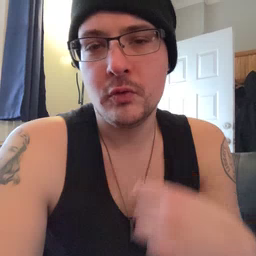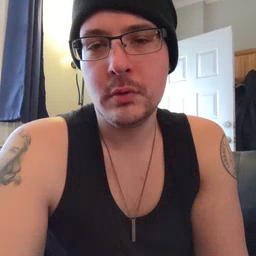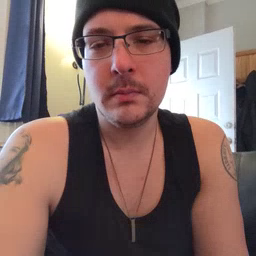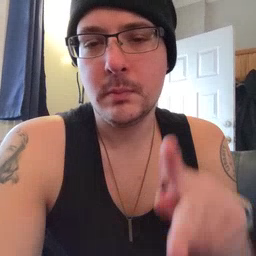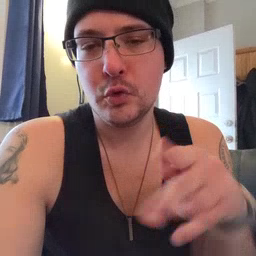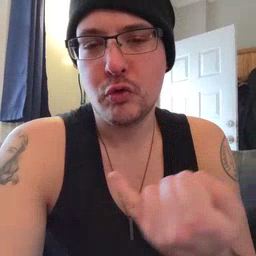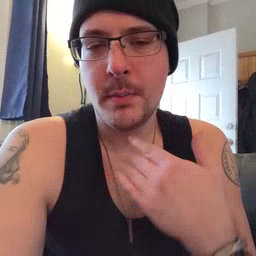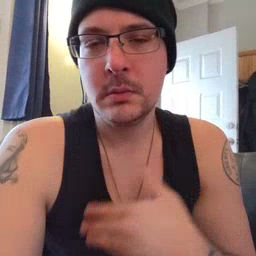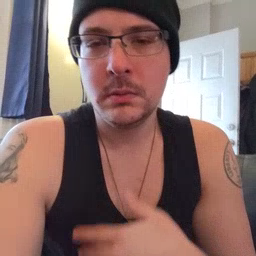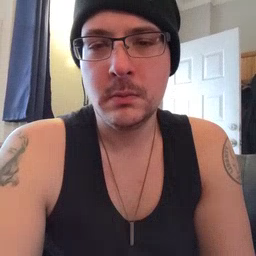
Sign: pajamas